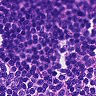
Metastatic tissue present: no